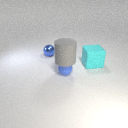
small blue rubber sphere to the left of large cyan rubber cube